Question: gatsby-image wraps each image with a gatsby-image-wrapper div which fills 100% of the available viewport width. This wrapper div can easily be styled with CSS but
 What if, you wanted to have landscape images fill 80%-100% of the available width but have portrait and square images fill no more than 40-50% of the viewport width.
So ideally each gatsby-image-wrapper div gets a class added depending on its aspect ratio, which would be either; 'landscape', 'portrait' or 'square'.
One way to do this could be to write some conditional statement using the aspect ratio that comes with childImageSharp:
'''
edges {
node {
name
childImageSharp {
fluid(maxWidth: 915, quality: 90) {
aspectRatio
...GatsbyImageSharpFluid_withWebp
}
}
}
}
'''
When I map over all my gallery images, I can grab the aspect ratio and add it to each gatsby-image-wrapper using className but it's not very useful in its raw format as the returned data for aspectRatio are numbers like '0.6666666666666666' for portrait images or '1.5003750937734435' for landscape. Having those classes mentioned above would be better to work with; 'landscape', 'portrait' or 'square'.
This is how I'm getting all my gallery images from the current post, along with their 'aspectRatio'.
'''
export default ({ data }) => {
return (
<Layout>
<article>
{data.allFile.edges.map(({ node }, index) => (
<div>
<Img
key={index}
className={node.childImageSharp.fluid.aspectRatio}
alt={node.name}
fluid={node.childImageSharp.fluid}
/>
<span>{node.childImageSharp.fluid.aspectRatio}</span>
</div>
))}
</article>
</Layout>
);
};
'''
The full GraphQL query I am using is:
'''
export const query = graphql'
query($slug: String!, $absolutePathRegex: String!) {
markdownRemark(fields: { slug: { eq: $slug } }) {
html
frontmatter {
title
date
modified
caption
description
cover {
publicURL
childImageSharp {
fluid(maxWidth: 915, quality: 90) {
...GatsbyImageSharpFluid_withWebp
}
}
}
}
fields {
slug
}
}
allFile(
filter: {
extension: { regex: "/(jpg)|(png)|(tif)|(tiff)|(webp)|(jpeg)/" }
absolutePath: { regex: $absolutePathRegex }
}
) {
edges {
node {
name
childImageSharp {
fluid(maxWidth: 915, quality: 90) {
aspectRatio
...GatsbyImageSharpFluid_withWebp
}
}
}
}
}
}
';
'''
There must be a simple solution to this using a conditional statement in React where you map over all your images, take the aspect ratio
and then convert the raw data to the desired classes.
So instead of:
'''
<div class="1.5003750937734435 gatsby-image-wrapper"></div>
<div class="0.6666666666666666 gatsby-image-wrapper"></div>
<div class="0.6666666666666666 gatsby-image-wrapper"></div>
<div class="1.0000000000000000 gatsby-image-wrapper"></div>
<div class="1.5003750937734435 gatsby-image-wrapper"></div>
'''
You'd get:
'''
<div class="landscape gatsby-image-wrapper"></div>
<div class="portrait gatsby-image-wrapper"></div>
<div class="portrait gatsby-image-wrapper"></div>
<div class="square gatsby-image-wrapper"></div>
<div class="landscape gatsby-image-wrapper"></div>
'''
Which could then be easily styled with css.
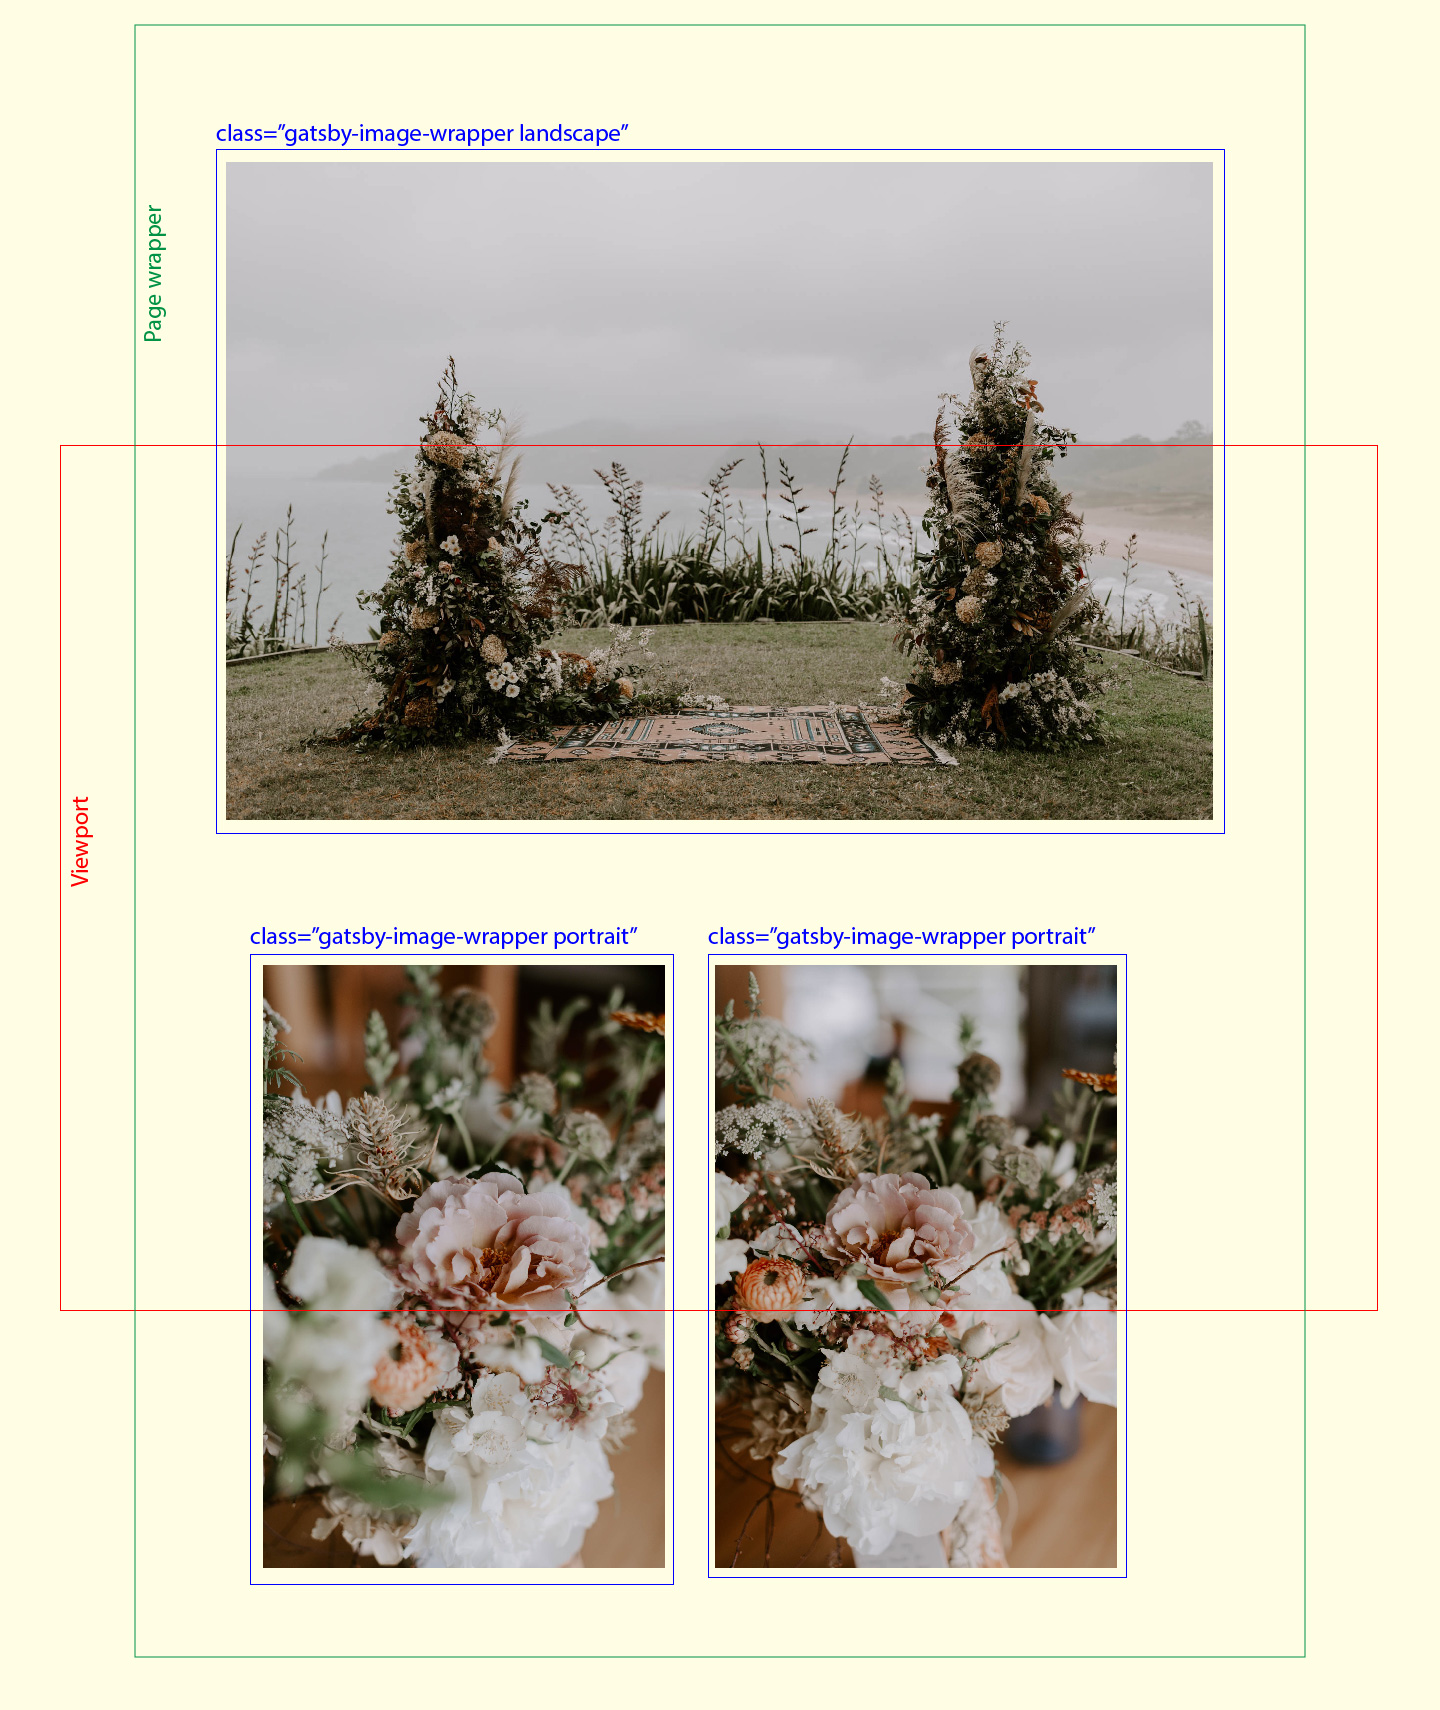
Answer: Unless I'm missing something, aren't you already 99% there? You can write your conditional inside of the 'map', or better yet, write a component that wrap '':
'''
import React from 'react'
import Img from 'gatsby-image'
// we only care about 'aspectRatio', the rest will be passed directly to 'Img'
// also take out 'className' so it be merged with our generated 'orientation' class name
const ImgWithOrient = ({ aspectRatio, className, ...props }) => {
let orientation
if (aspectRatio > 1) orientation = 'landscape'
if (aspectRatio < 1) orientation = 'portrait'
else orientation = 'square'
return <Img className={'${className} ${orientation}'} {...props} />
}
export default ({ data }) => {
return (
<Layout>
<article>
{data.allFile.edges.map(({ node }, index) => (
<div key={index}>
<ImgWithOrient
key={index}
aspectRatio={node.childImageSharp.fluid.aspectRatio}
className="other class name"
alt={node.name}
fluid={node.childImageSharp.fluid}
/>
<span>{node.childImageSharp.fluid.aspectRatio}</span>
</div>
))}
</article>
</Layout>
)
}
'''
---
Also note that when you loop over something, you'd need to put 'key' in the most outer component -- in this case, the outer '<div>', instead of ''.